Field crop: maize
Growth stage: 1
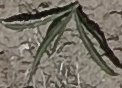
Species: sorghum